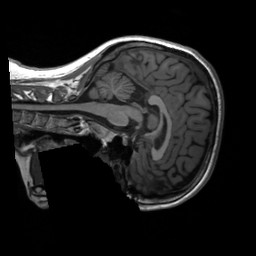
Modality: T1w
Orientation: sagittal
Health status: healthy
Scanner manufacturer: siemens
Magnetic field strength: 3 T
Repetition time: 2.3 s
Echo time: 0.00207 s